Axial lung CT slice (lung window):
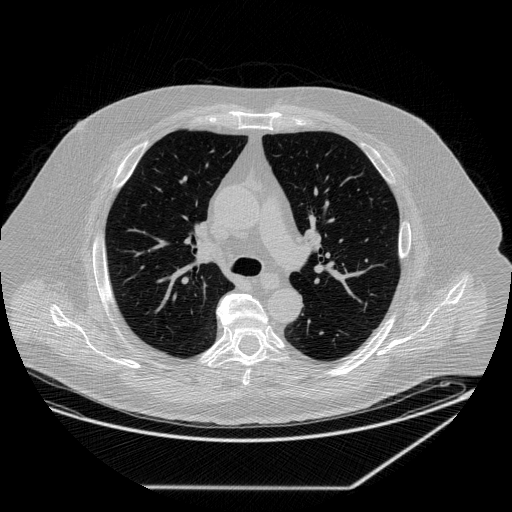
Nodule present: no